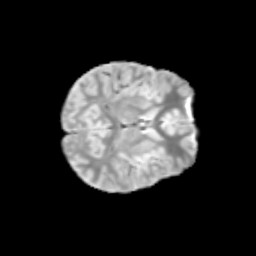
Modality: T2w
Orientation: axial
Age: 12
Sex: male
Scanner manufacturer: siemens
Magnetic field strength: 3 T
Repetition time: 3.8 s
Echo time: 0.07 s